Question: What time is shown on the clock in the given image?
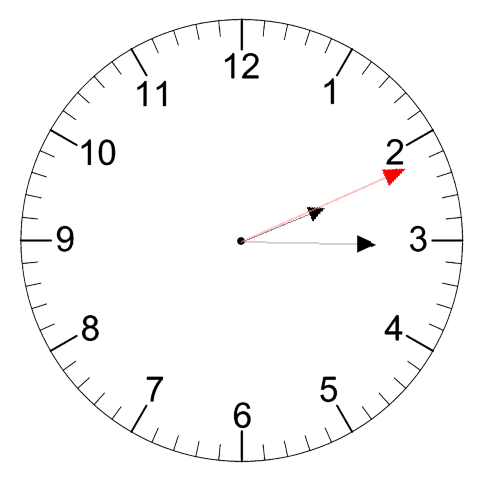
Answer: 02:15:11